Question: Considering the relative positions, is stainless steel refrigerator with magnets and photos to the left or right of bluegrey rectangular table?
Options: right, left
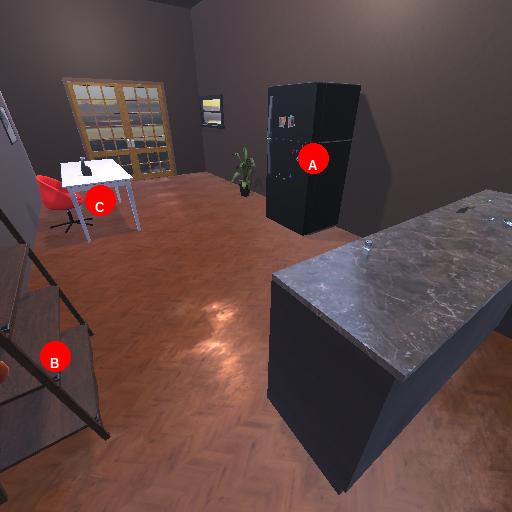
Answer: right